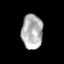
Tissue: prostate
Cell type: T cells
Senescence score: 0.2501
Nuclear area (px): 708
Mean DAPI intensity: 179.305